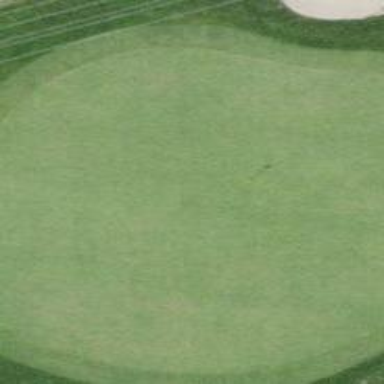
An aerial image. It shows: Golf green.